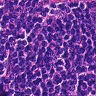
Metastatic tissue present: no